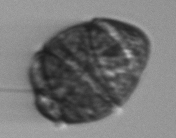
Label: Margalefidinium